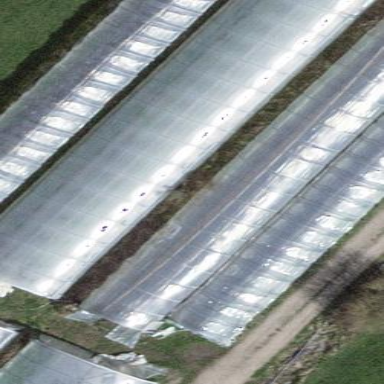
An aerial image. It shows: Greenhouse.